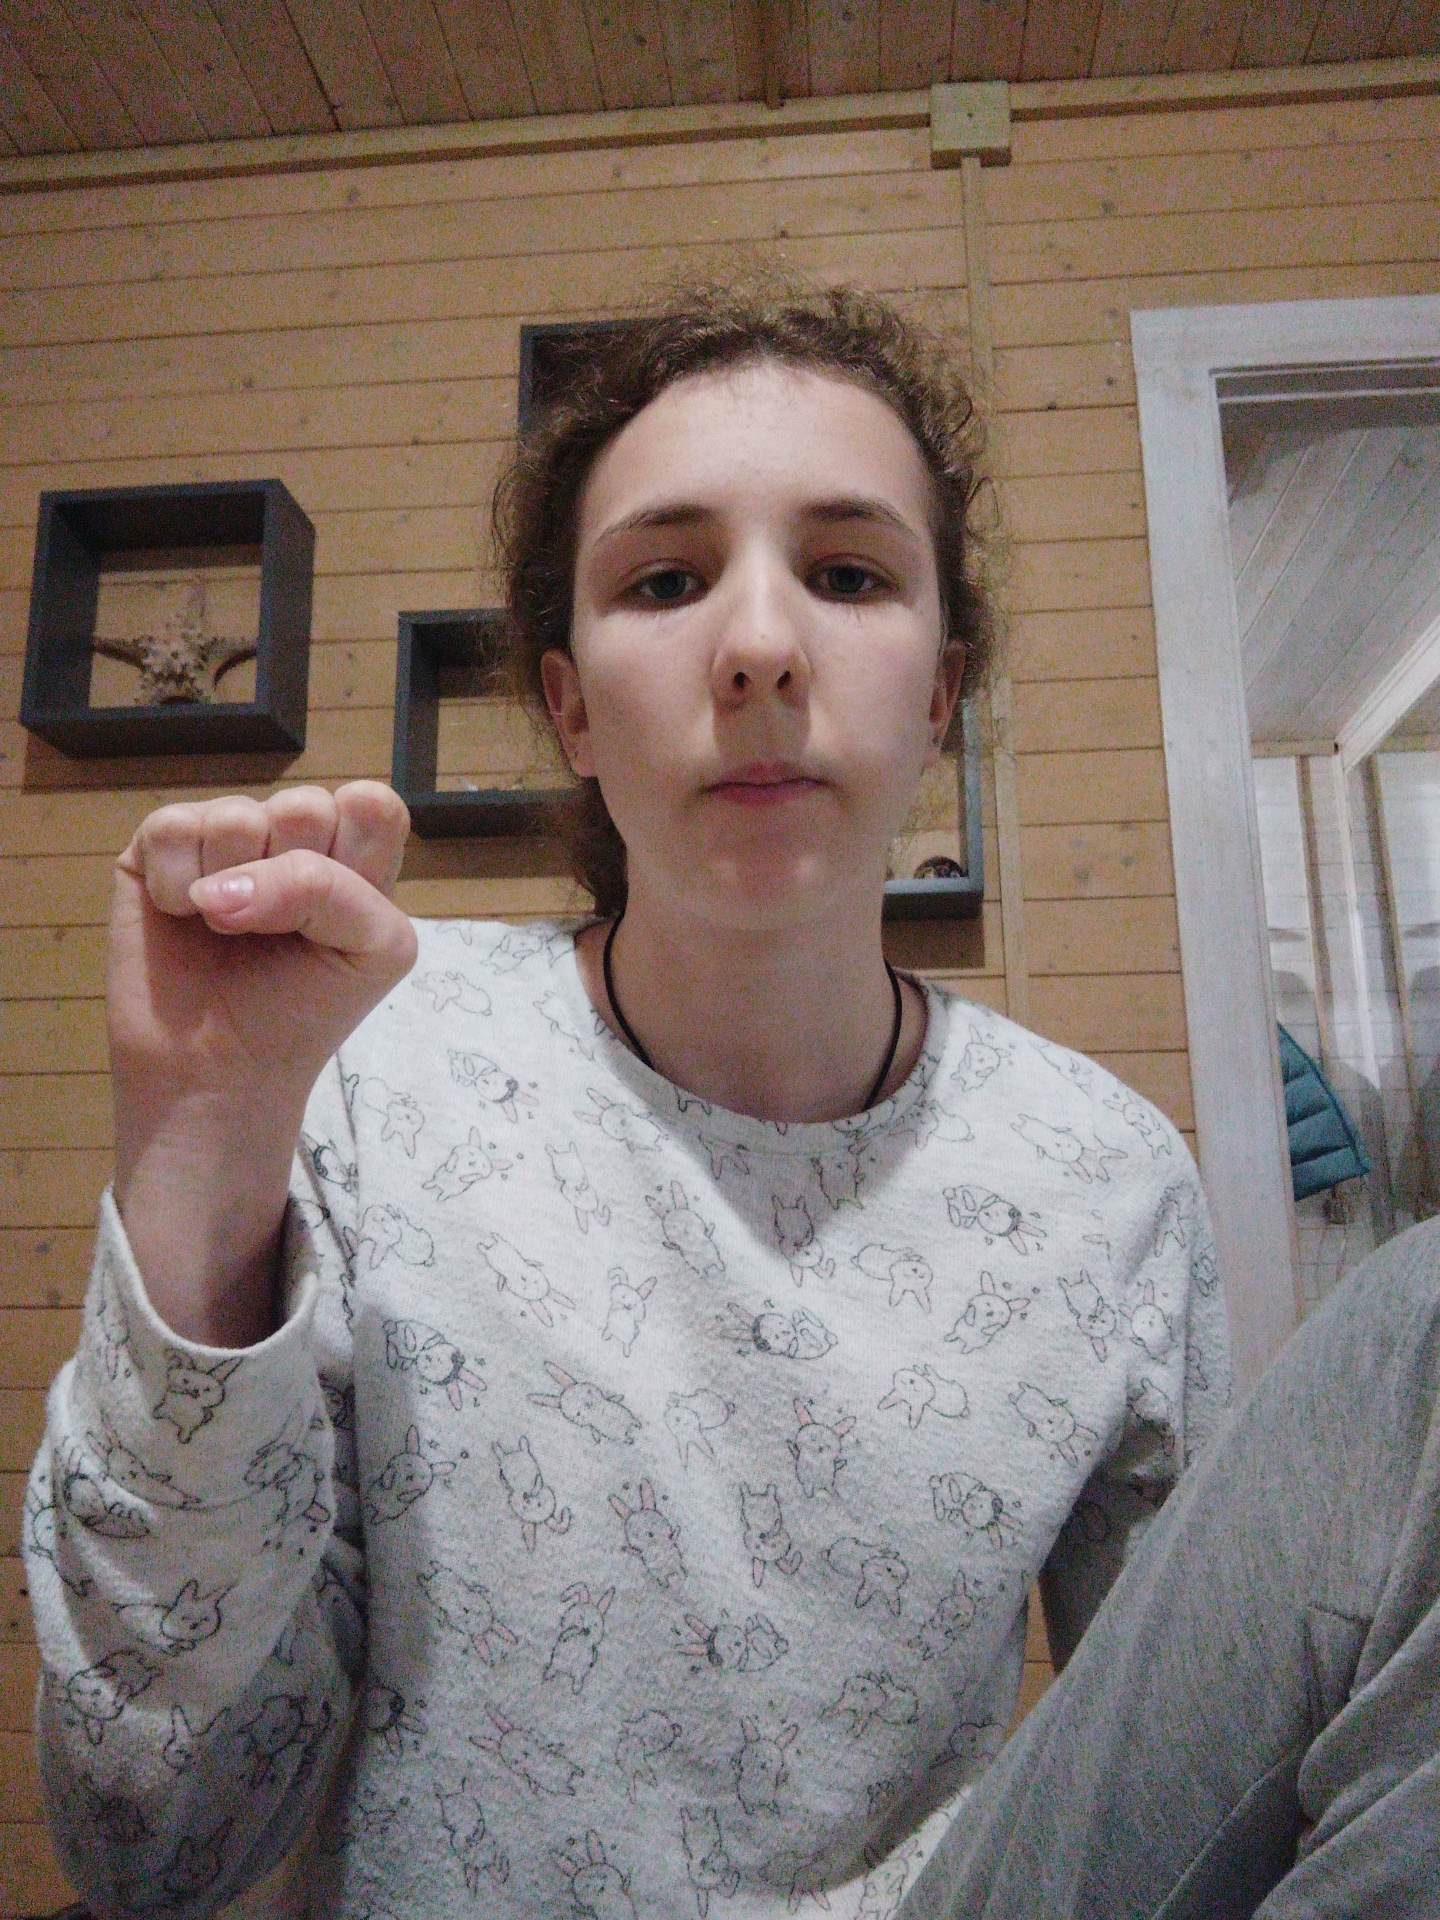
Label: noise